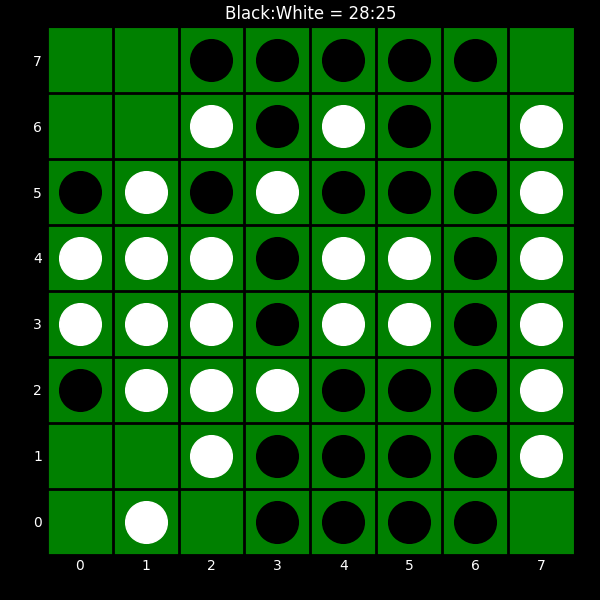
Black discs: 28
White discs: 25